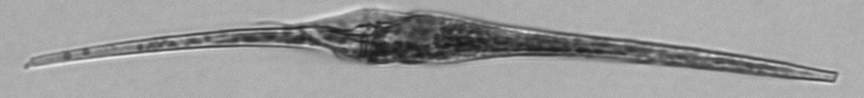
Label: Tripos_fusus